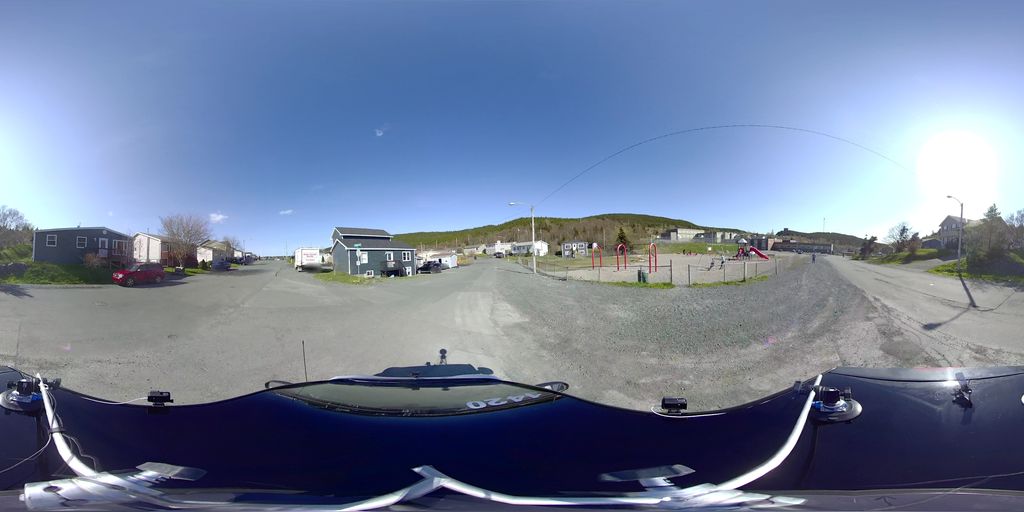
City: st_johns